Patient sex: M
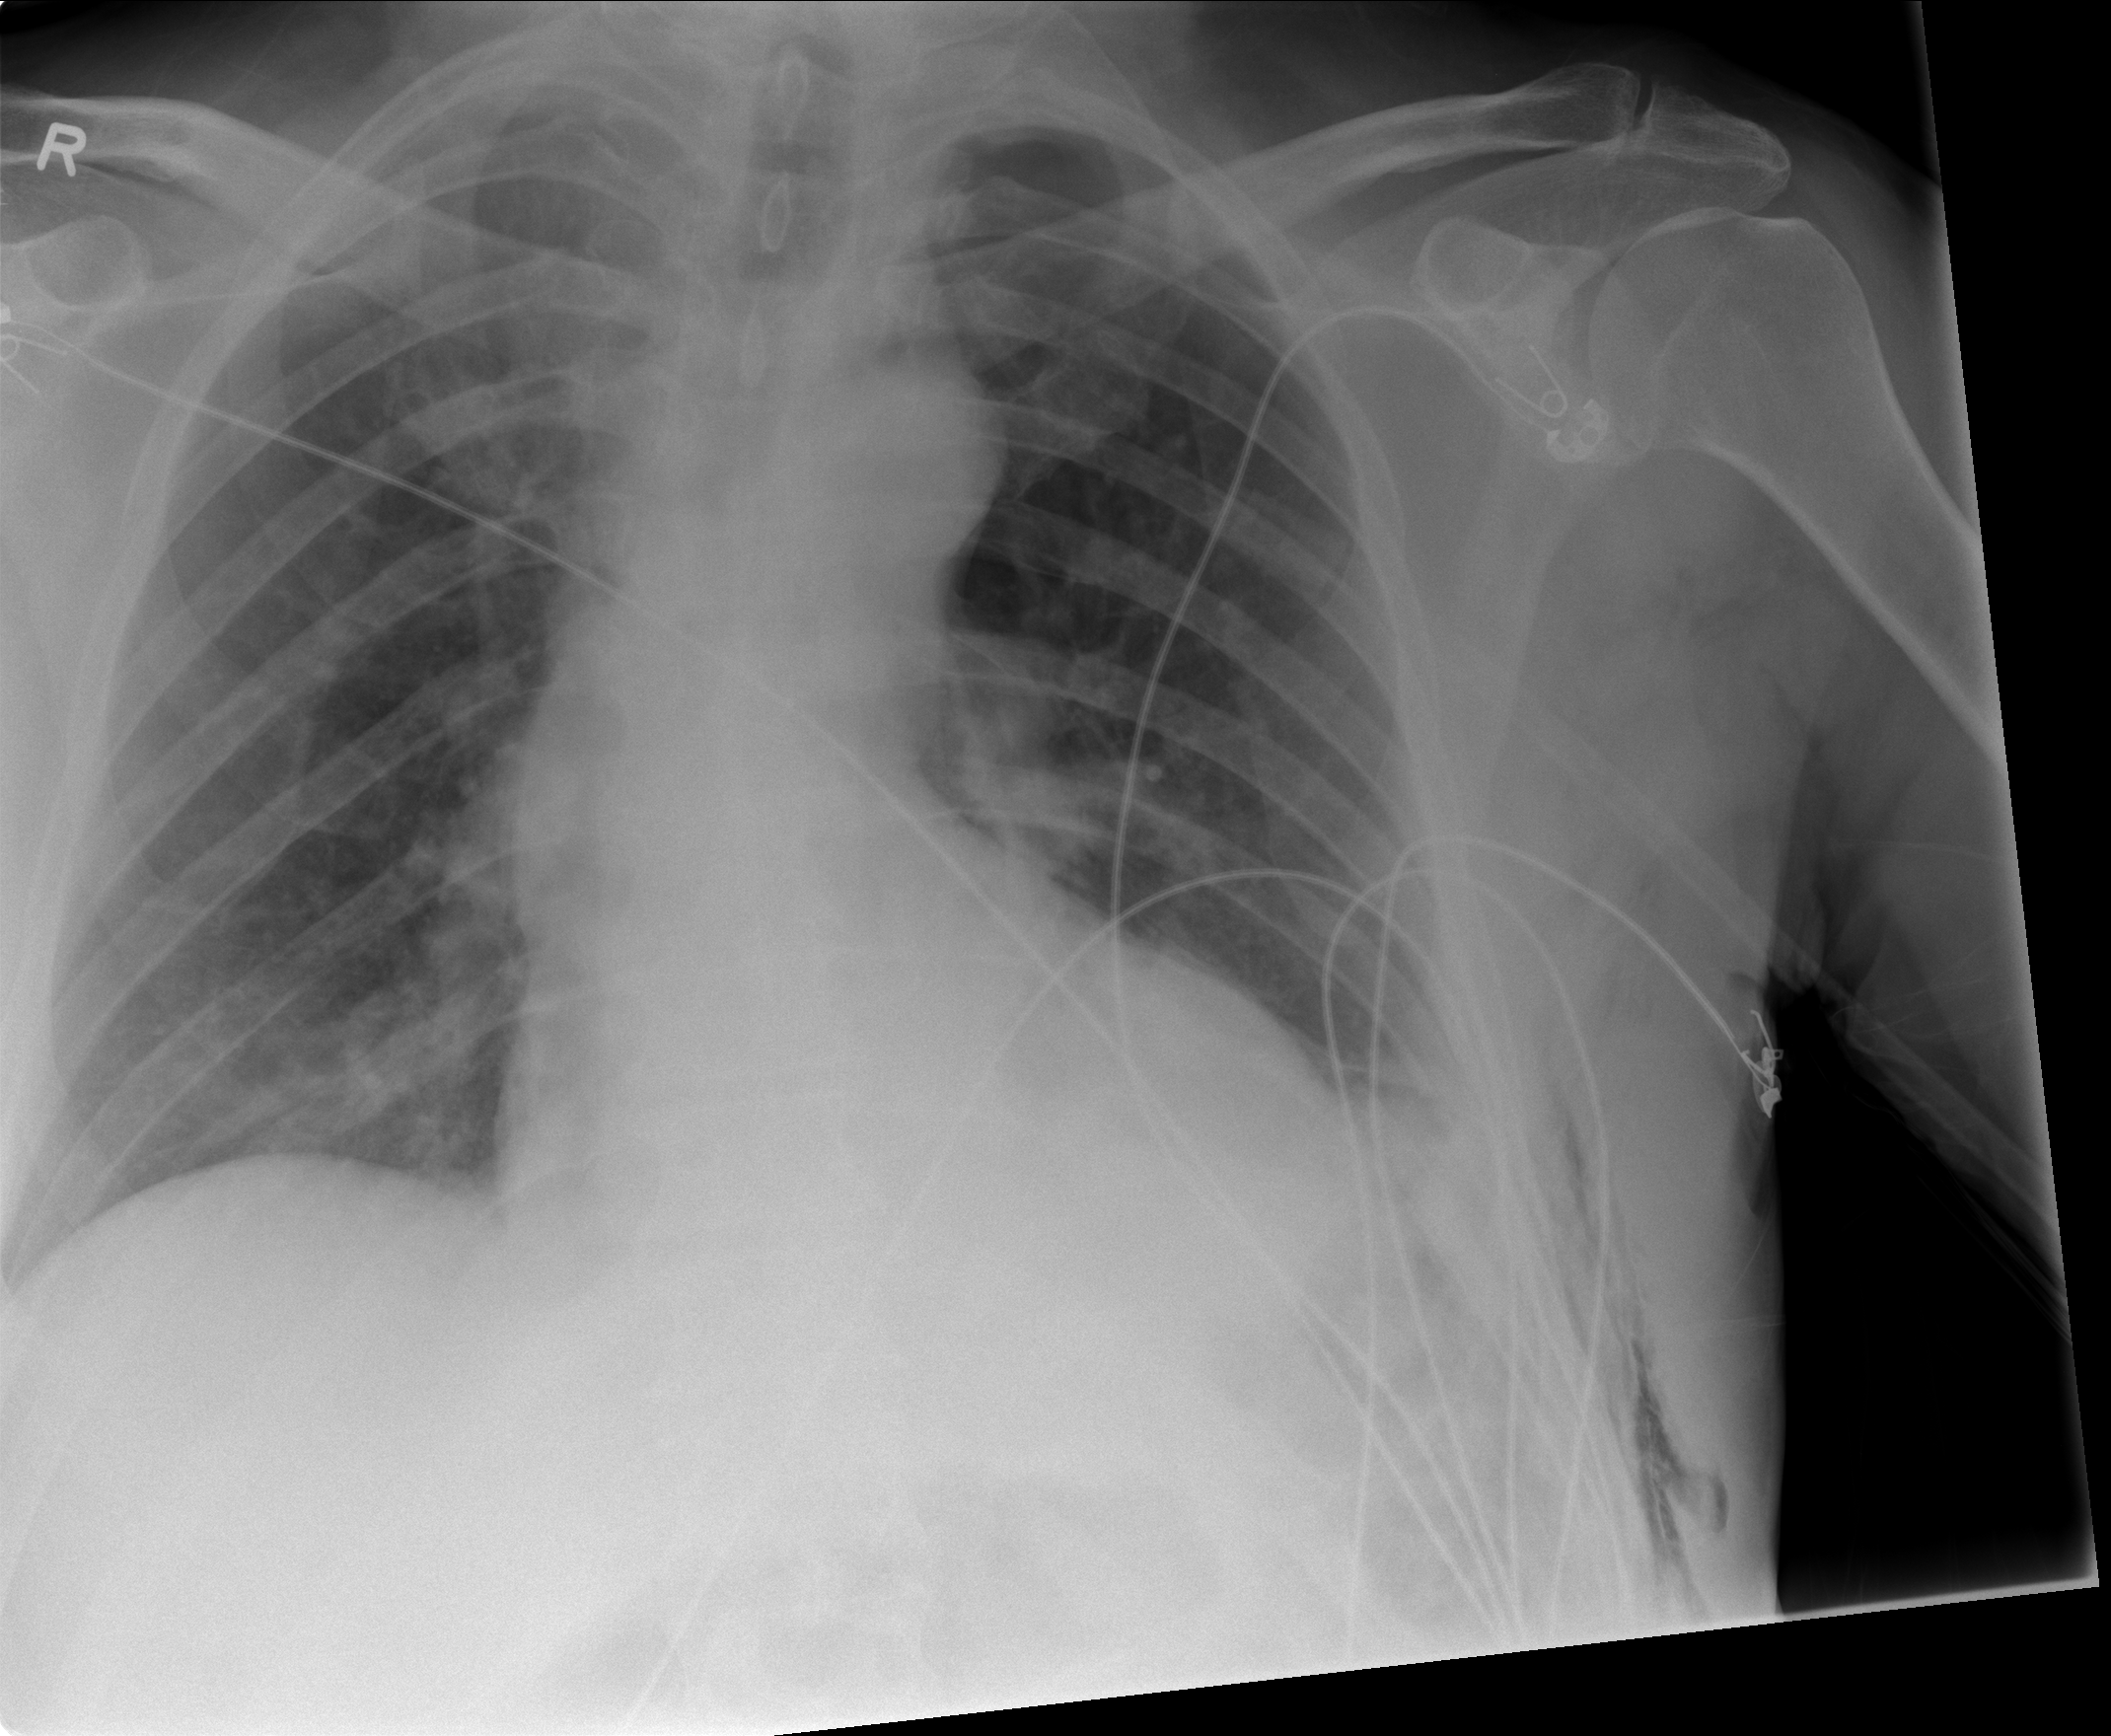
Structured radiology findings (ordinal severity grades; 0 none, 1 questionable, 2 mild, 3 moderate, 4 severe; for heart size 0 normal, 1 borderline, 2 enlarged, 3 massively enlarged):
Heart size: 0
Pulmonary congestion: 0
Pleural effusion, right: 0
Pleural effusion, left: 2
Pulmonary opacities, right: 0
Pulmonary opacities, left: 0
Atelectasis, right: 0
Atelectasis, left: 2